【题型】填空题　【知识点】解析几何　【难度】easy
已知直线$y=kx-4$与抛物线$y^2=8x$有且只有一个公共点，则实数$k$的值是\underline{\qquad\qquad}.
【解答】
\vspace{0.5cm}
\noindent\textbf{【答案】$0$或$-\dfrac{1}{2}$}

\vspace{0.5cm}
\noindent\textbf{【分析】由题意知，直线$y=kx-4$斜率存在，且经过定点$A(0,-4)$，由图知，过点$A(0,-4)$斜率存在且与抛物线$y^2=8x$有且只有一个公共点的直线有两条，一条与$x$轴平行，一条与抛物线相切,求之即得.}

\vspace{0.5cm}
\noindent\textbf{【详解】}

\noindent\textbf{如图，因直线$y=kx-4$的斜率为$k$,且经过定点$A(0,-4)$，又抛物线$y^2=8x$的对称轴为$x$轴，}
\noindent\textbf{故当$k=0$时，直线$y=-4$与抛物线有且只有一个公共点；}
\noindent\textbf{由$\begin{cases}y=kx-4 \\ y^2=8x\end{cases}$消去$y$，得：$k^2x^2-8(k+1)x+16=0$，}
\noindent\textbf{由$\Delta=64(k+1)^2-64k^2=128k+64=0$，解得：$k=-\dfrac{1}{2}$，此时直线与抛物线相切.}
\noindent\textbf{综上，$k=0$或$k=-\dfrac{1}{2}$.}
\noindent\textbf{故答案为：$0$或$-\dfrac{1}{2}$.}
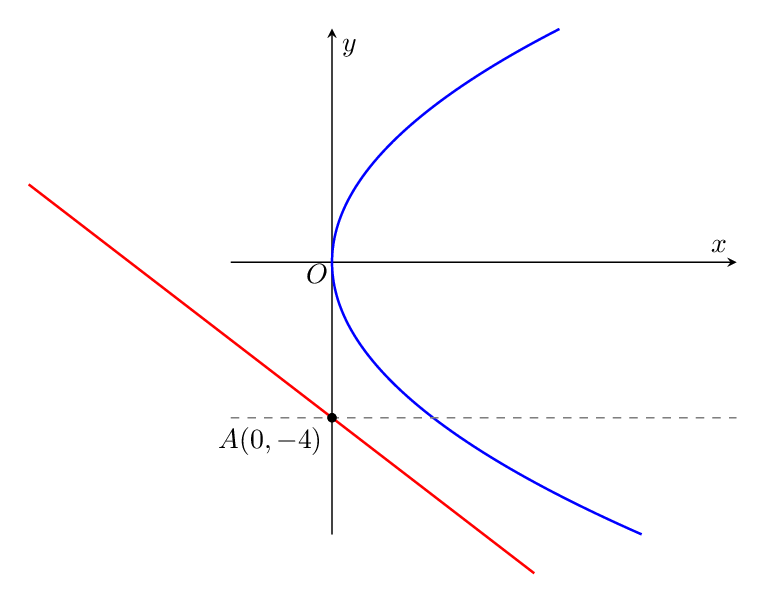